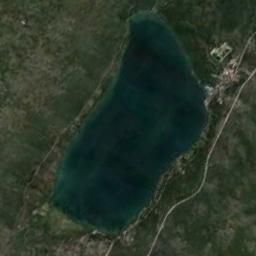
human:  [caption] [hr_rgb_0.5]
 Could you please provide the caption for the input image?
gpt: There are many trees around the lake .

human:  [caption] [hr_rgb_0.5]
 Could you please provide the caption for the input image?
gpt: The lake lies on a flat ground covered with vegetation and the water is deep green .

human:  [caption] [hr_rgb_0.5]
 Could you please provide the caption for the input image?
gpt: There are two lakes in the picture .

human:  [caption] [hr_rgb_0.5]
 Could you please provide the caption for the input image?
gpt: There is an irregular blue-blue lake on the ground with green vegetation .

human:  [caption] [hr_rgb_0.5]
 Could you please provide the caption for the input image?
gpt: There are green meadows around the lake .